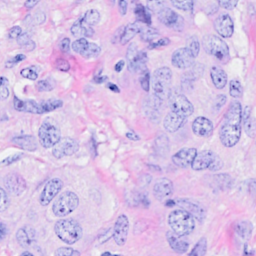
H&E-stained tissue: Breast